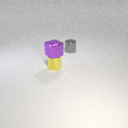
small yellow metal cylinder below small purple metal cube